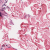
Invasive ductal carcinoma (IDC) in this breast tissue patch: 0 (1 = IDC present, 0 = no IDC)